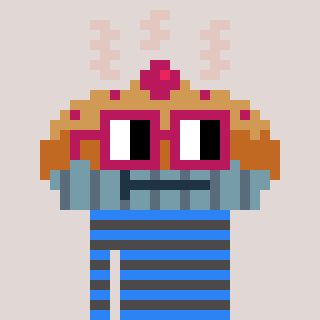
a pixel art character with square dark red glasses, a pie-shaped head and a grayscale-colored body on a warm background